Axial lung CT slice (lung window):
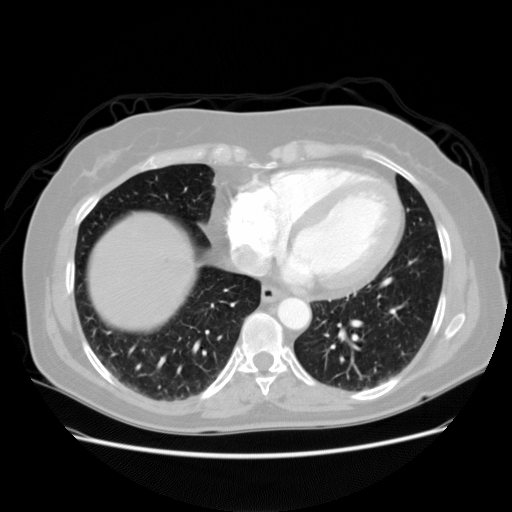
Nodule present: no